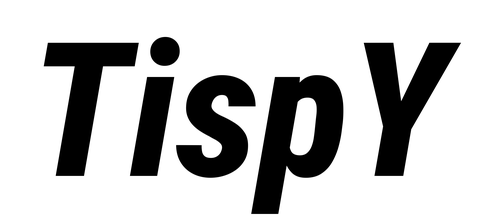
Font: Roboto-Italic_Condensed_ExtraBold_Italic